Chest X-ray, AP view. Patient: 50 years old, sex M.
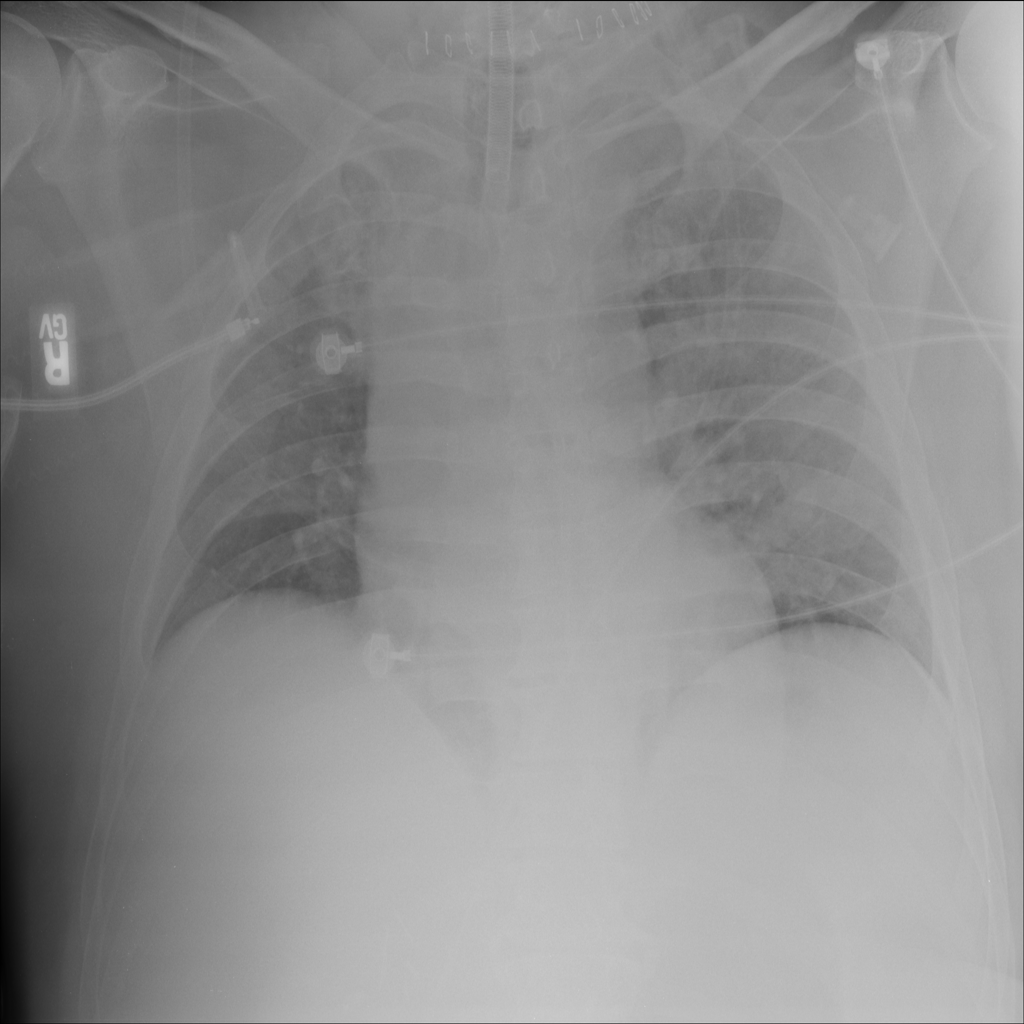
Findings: No Finding